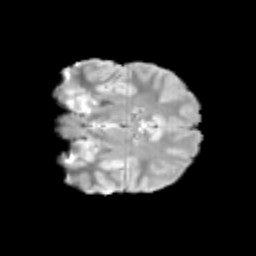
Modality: T2w
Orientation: coronal
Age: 13
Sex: male
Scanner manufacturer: siemens
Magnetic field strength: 3 T
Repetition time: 3.8 s
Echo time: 0.07 s